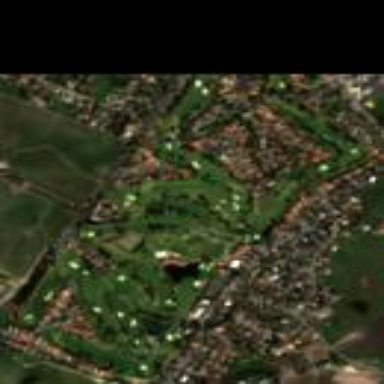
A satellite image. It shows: Golf course with grass surface.